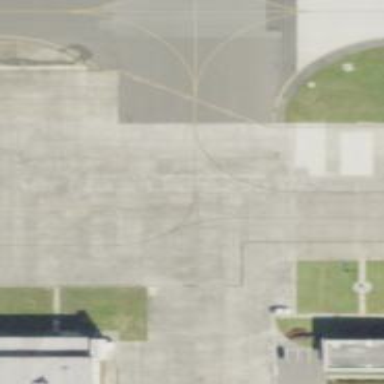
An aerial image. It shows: View of taxiway at the airport.